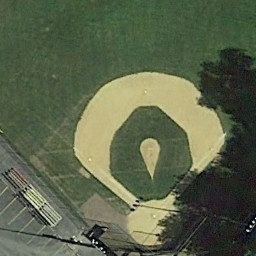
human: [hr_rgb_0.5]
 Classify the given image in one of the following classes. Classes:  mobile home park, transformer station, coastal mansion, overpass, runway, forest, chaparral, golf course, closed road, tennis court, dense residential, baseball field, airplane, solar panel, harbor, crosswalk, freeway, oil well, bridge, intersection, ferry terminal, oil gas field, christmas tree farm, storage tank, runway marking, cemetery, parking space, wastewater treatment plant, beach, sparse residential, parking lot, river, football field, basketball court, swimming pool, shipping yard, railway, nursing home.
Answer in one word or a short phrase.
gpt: baseball field